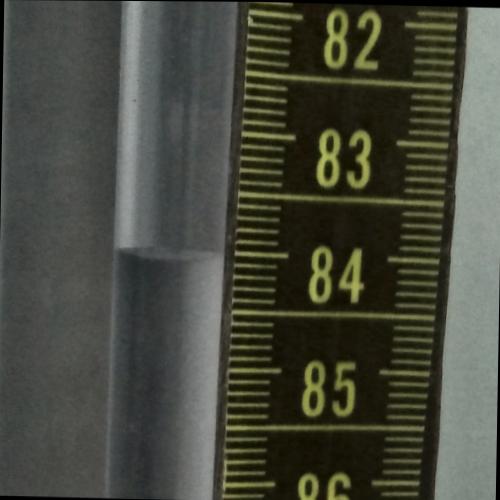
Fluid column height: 84.0 cm